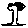
Label: tree